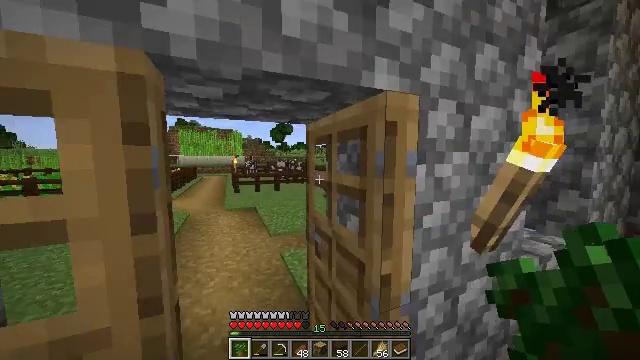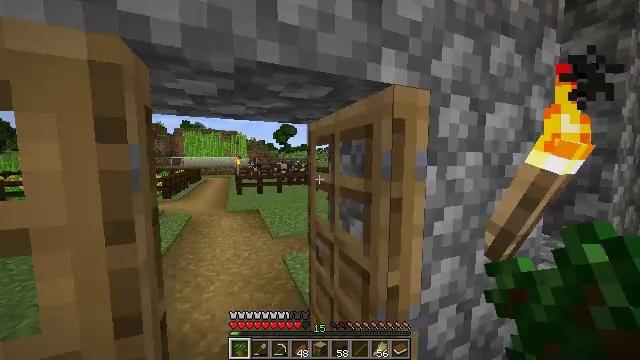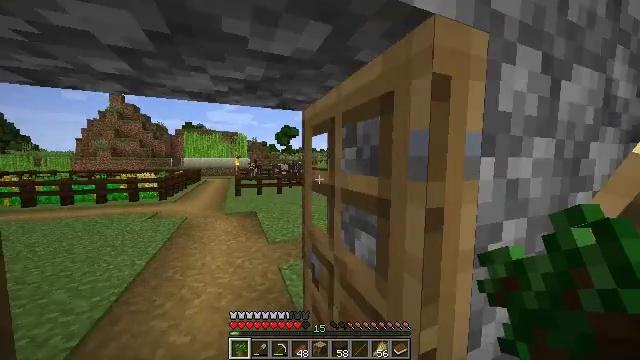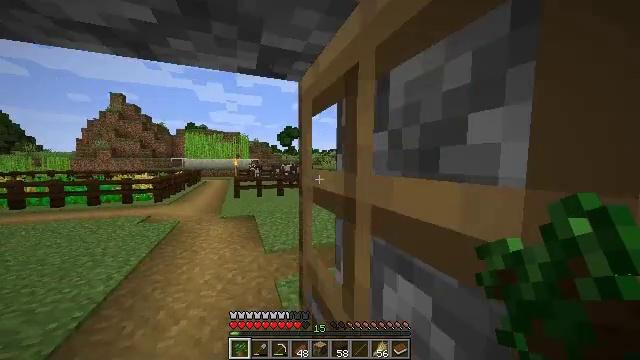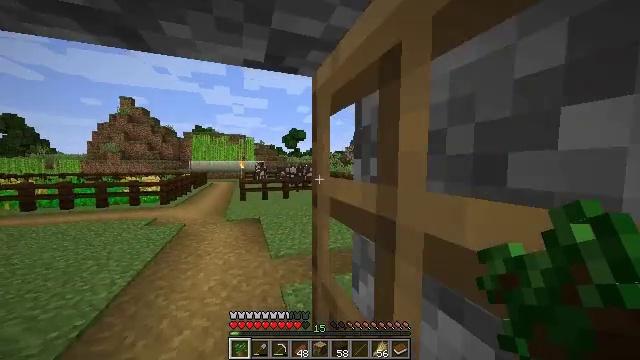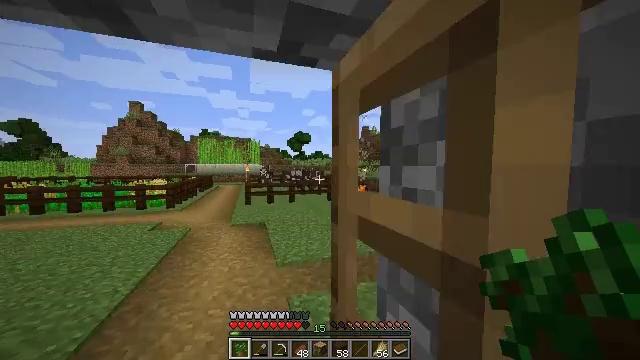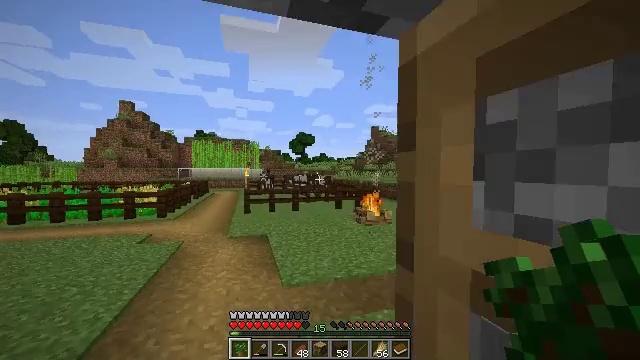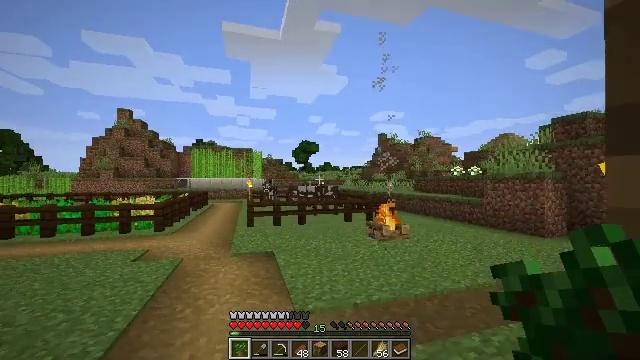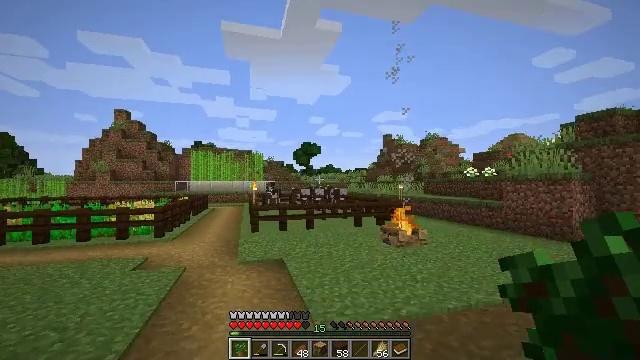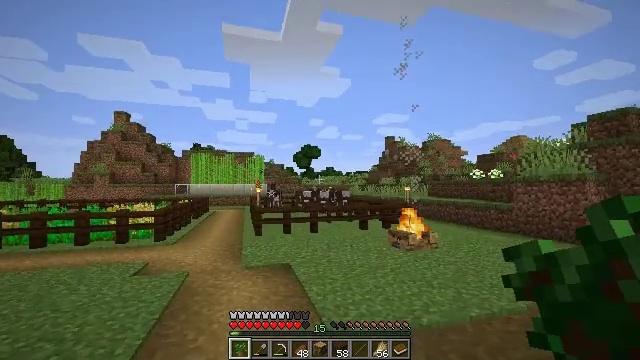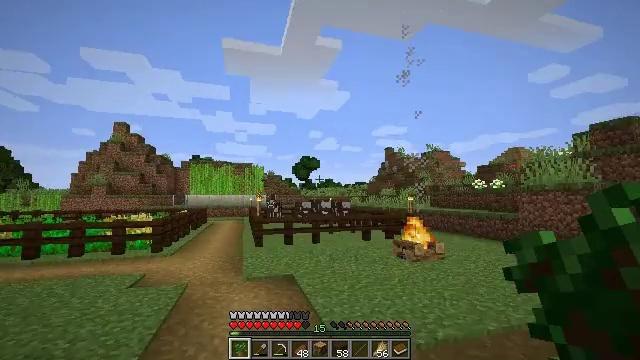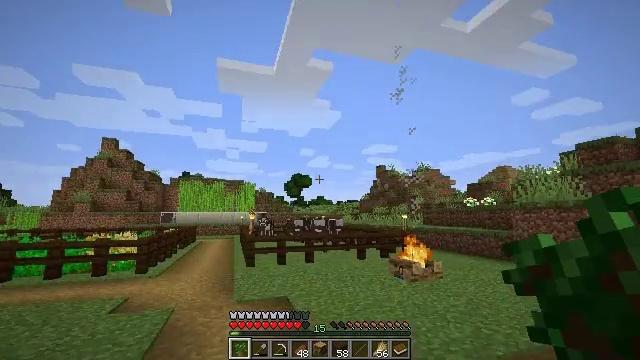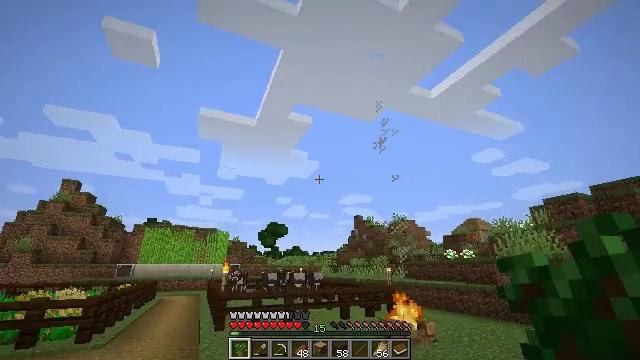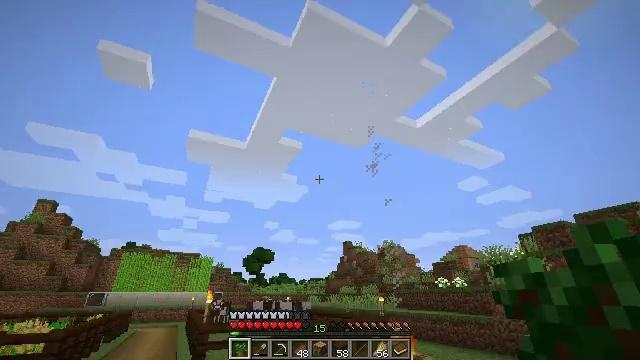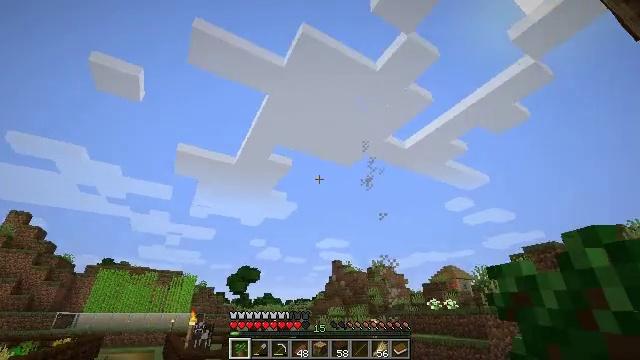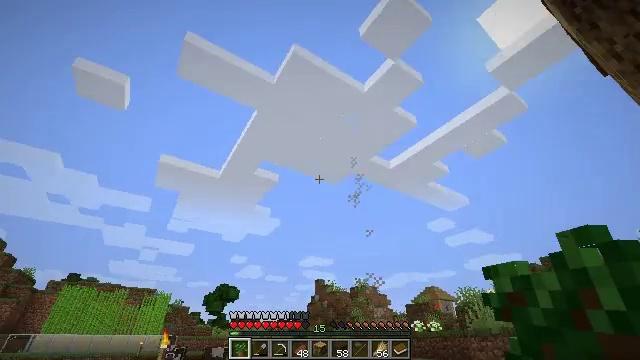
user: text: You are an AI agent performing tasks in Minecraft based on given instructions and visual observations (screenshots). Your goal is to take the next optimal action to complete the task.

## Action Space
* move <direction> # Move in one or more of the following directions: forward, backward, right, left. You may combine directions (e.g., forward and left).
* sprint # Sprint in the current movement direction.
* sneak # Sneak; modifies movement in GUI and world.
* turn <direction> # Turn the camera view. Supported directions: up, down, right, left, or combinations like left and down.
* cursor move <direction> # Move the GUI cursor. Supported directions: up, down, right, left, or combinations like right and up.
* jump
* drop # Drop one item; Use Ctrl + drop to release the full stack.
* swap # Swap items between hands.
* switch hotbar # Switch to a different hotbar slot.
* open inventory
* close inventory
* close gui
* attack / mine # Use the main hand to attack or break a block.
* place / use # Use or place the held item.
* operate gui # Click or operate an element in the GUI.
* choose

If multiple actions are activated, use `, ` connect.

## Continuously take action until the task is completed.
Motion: motion action
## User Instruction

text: Mine the sugar cane near rivers.
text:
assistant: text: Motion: move forward
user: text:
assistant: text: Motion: move forward
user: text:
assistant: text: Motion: move forward
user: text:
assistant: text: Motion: move forward, turn left
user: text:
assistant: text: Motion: move forward and move left, turn left
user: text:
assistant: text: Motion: move forward and move left, turn left and up
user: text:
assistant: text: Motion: move forward and move left, turn up
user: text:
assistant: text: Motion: move forward and move left
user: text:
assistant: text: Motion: move forward and move left
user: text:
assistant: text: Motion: move forward and move left, turn up
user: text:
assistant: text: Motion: move forward and move left, turn right and up
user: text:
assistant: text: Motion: move forward and move left, turn right and up
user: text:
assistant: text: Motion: move forward and move left, turn right and up
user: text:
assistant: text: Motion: move forward and move left, turn right and up
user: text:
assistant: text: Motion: move forward and move left, turn right and up
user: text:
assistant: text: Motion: move forward and move left, turn right and up
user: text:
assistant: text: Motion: move forward and move left, turn right and up
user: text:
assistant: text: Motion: move left, turn right and up
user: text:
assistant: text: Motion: move left, turn right
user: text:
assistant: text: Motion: move left, turn right
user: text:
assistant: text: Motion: move left, turn right
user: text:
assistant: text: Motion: move left, turn right and down
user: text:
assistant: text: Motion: move left
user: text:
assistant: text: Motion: move left
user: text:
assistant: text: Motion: move left
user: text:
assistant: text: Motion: move left
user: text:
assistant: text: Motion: move left
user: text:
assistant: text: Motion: move left
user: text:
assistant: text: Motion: move left
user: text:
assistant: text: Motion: move left, turn down